Question: I want to achieve this:

What I thought was to make a Custom Toolbar with a bigger height and work with the tabhost and tabpager normally. I have implemented it, but the toolbar is showing the normal height, so it doesn't show as I want, just the top part. Is this the right approach or is it possible to set a TabHost below a Linear/Relative Layout? Because I don't need to work with it as an action bar.
'''
<?xml version="1.0" encoding="utf-8"?>
<android.support.v7.widget.Toolbar xmlns:android="http://schemas.android.com/apk/res/android"
android:id="@+id/toolbarTitle"
android:orientation="vertical"
android:background="@color/black"
android:layout_width="match_parent"
android:fitsSystemWindows="true"
android:minHeight="?attr/actionBarSize"
android:theme="@style/AppTheme"
android:layout_height="wrap_content">
<RelativeLayout
android:layout_width="match_parent"
android:layout_height="wrap_content">
<ImageView
android:id="@+id/img_logo"
android:layout_width="match_parent"
android:layout_height="wrap_content"
android:layout_marginTop="55dp"
android:scaleType="centerInside"
android:src="@drawable/logo_home"
/>
<TextView
android:id="@+id/txt_version"
android:text="@string/app_version"
android:textColor="@color/white"
android:layout_below="@+id/img_logo"
android:paddingBottom="10dp"
android:paddingTop="15dp"
android:gravity="center"
android:layout_width="match_parent"
android:layout_height="wrap_content"/>
</RelativeLayout>
</android.support.v7.widget.Toolbar>
'''
And this function in the Activity:
'''
private void setupActionBar()
{
ActionBar ab = getSupportActionBar();
ab.setDisplayShowCustomEnabled(true);
ab.setDisplayShowTitleEnabled(false);
LayoutInflater inflator = (LayoutInflater) this.getSystemService(Context.LAYOUT_INFLATER_SERVICE);
View v = inflator.inflate(R.layout.toolbar_title, null);
ab.setCustomView(v);
}
'''
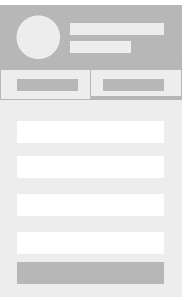
Answer: '''
<android.support.v7.widget.Toolbar xmlns:android="http://schemas.android.com/apk/res/android"
android:id="@+id/toolbarTitle"
android:orientation="vertical"
android:background="@color/black"
android:layout_width="match_parent"
android:fitsSystemWindows="true"
android:minHeight="?attr/actionBarSize" //pay attention here
android:theme="@style/AppTheme"
android:layout_height="wrap_content"> //pay attention here
'''
your 'ToolBar' which is a 'ViewGroup' is wraping its height around its children meaning it will get a fixed size only if the children are measured. your minimum height is around '50' to '60' 'dip', that is how low your 'ToolBar' will be.
so if your children height do not add up to a reasonable big number it will still be '<= 50'
give it a prefered height 'android:layout_height="200dp"'